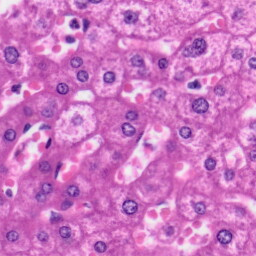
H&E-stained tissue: Liver